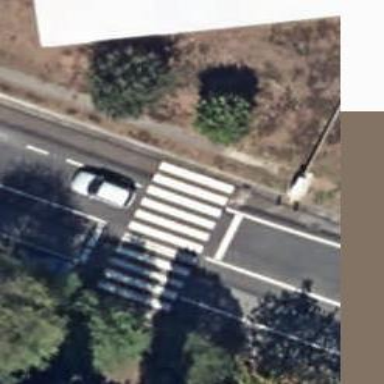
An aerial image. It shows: Zebra crossing on the road.